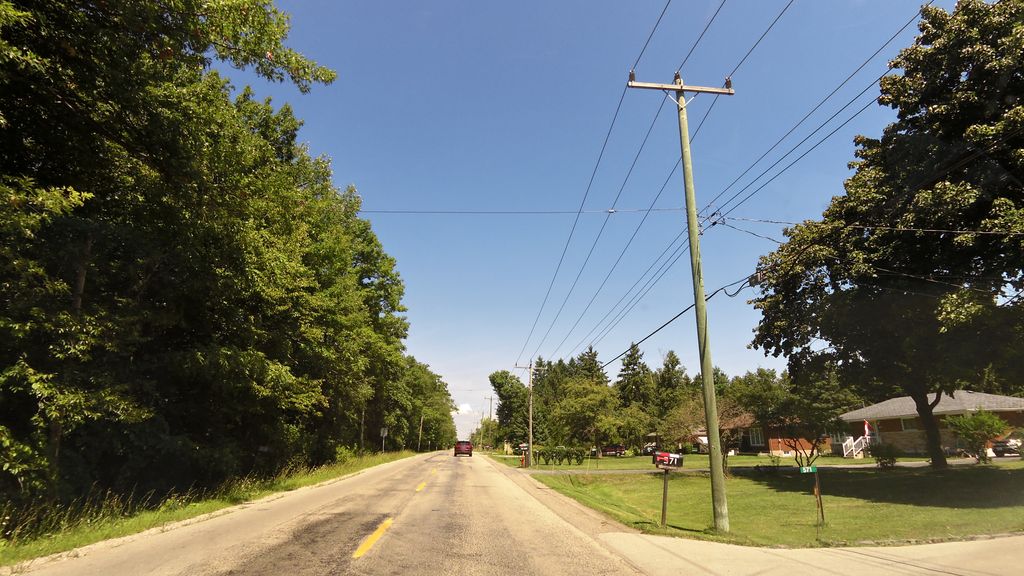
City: hamilton